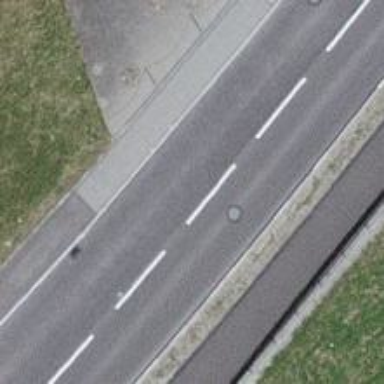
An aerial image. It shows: Secondary road with separate sidewalks on both sides.